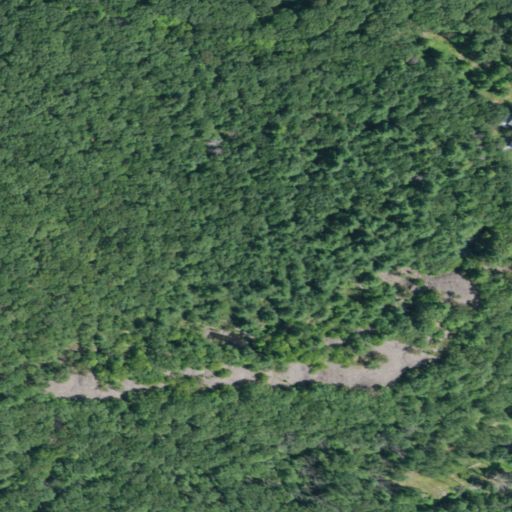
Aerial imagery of mountain in New York named Snake Rocks containing deciduous forest, mixed forest, open development, evergreen forest, and low intensity development